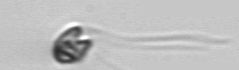
Label: flagellate_morphotype1